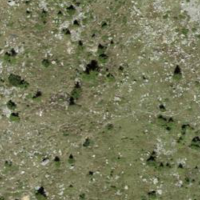
EUNIS habitat code: 26
Species observed at this site:
Arnica montana